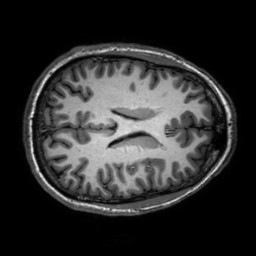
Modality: T1w
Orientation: axial
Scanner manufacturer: philips
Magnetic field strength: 3 T
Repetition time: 0.0096 s
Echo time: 0.0046 s